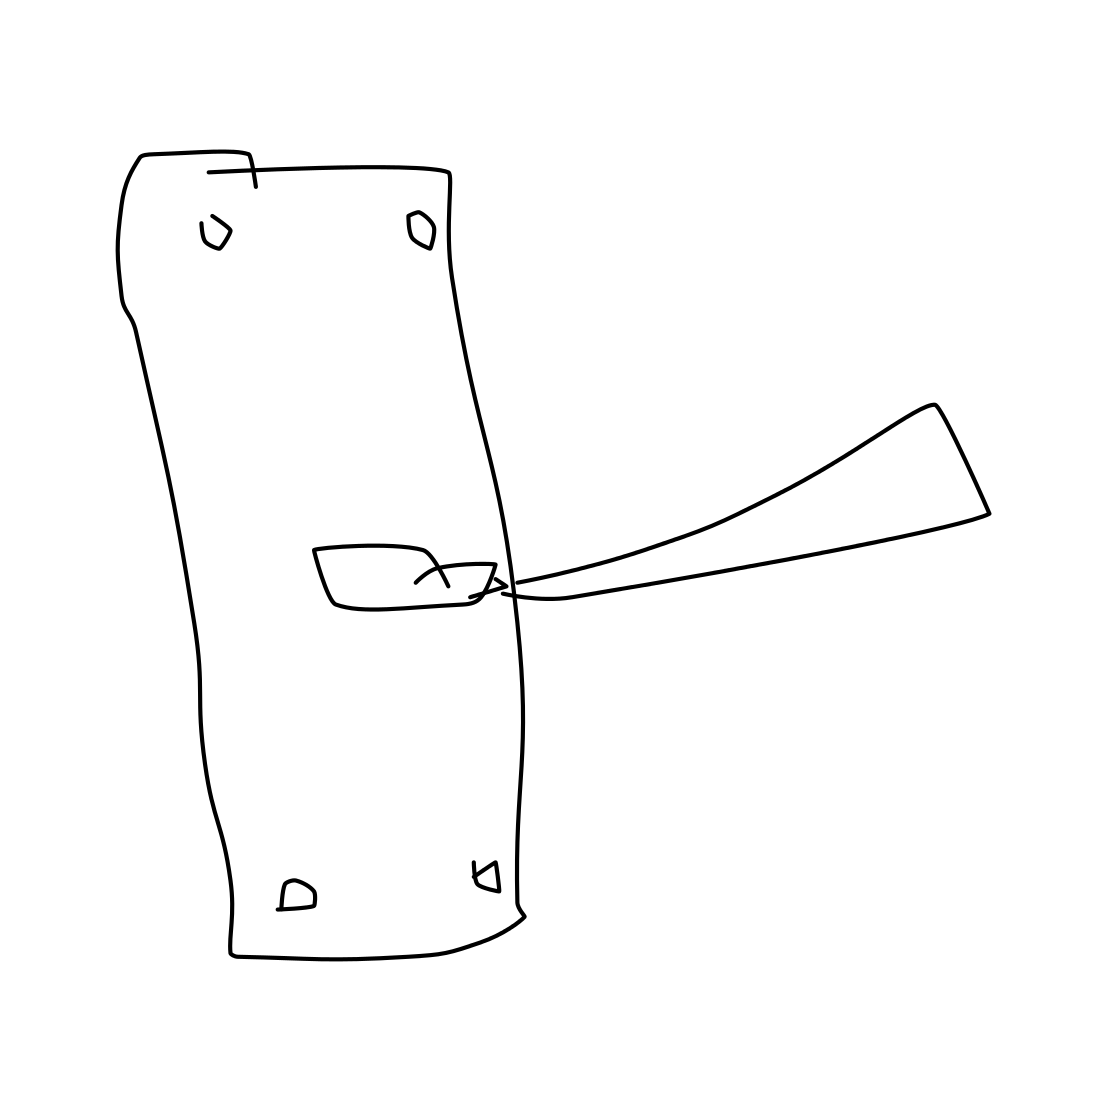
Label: door handle